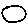
Label: circle